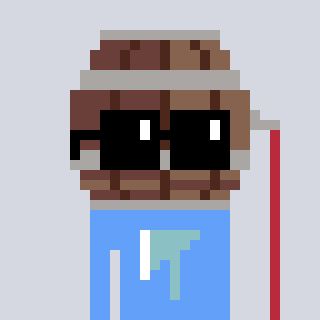
a pixel art character with square black sunglasses, a wine barrel-shaped head and a blue-colored body on a cool background